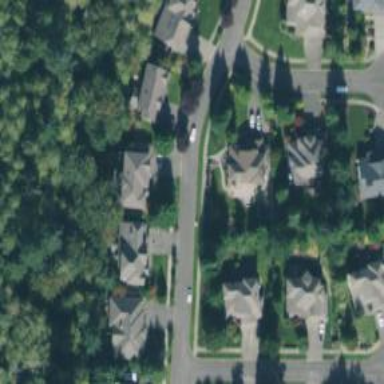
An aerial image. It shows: Residential road with asphalt surface and separate sidewalk.